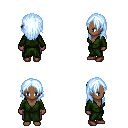
a pixel art fantasy rpg character, female body template, human, dark skin, green robe, magenta pants, white cyan long hairstyle, brown shoes, four views (front, back, left, right), 2x2 character sprite sheet, small pixel art, hard edges, no anti-aliasing